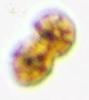
Label: Margalefidinium